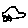
Label: car